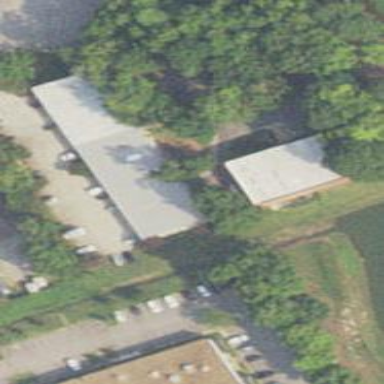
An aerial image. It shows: Commercial building.